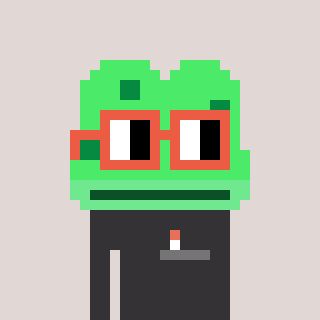
a pixel art character with square orange glasses, a frog-shaped head and a grayscale-colored body on a warm background